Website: macys
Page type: billing-address
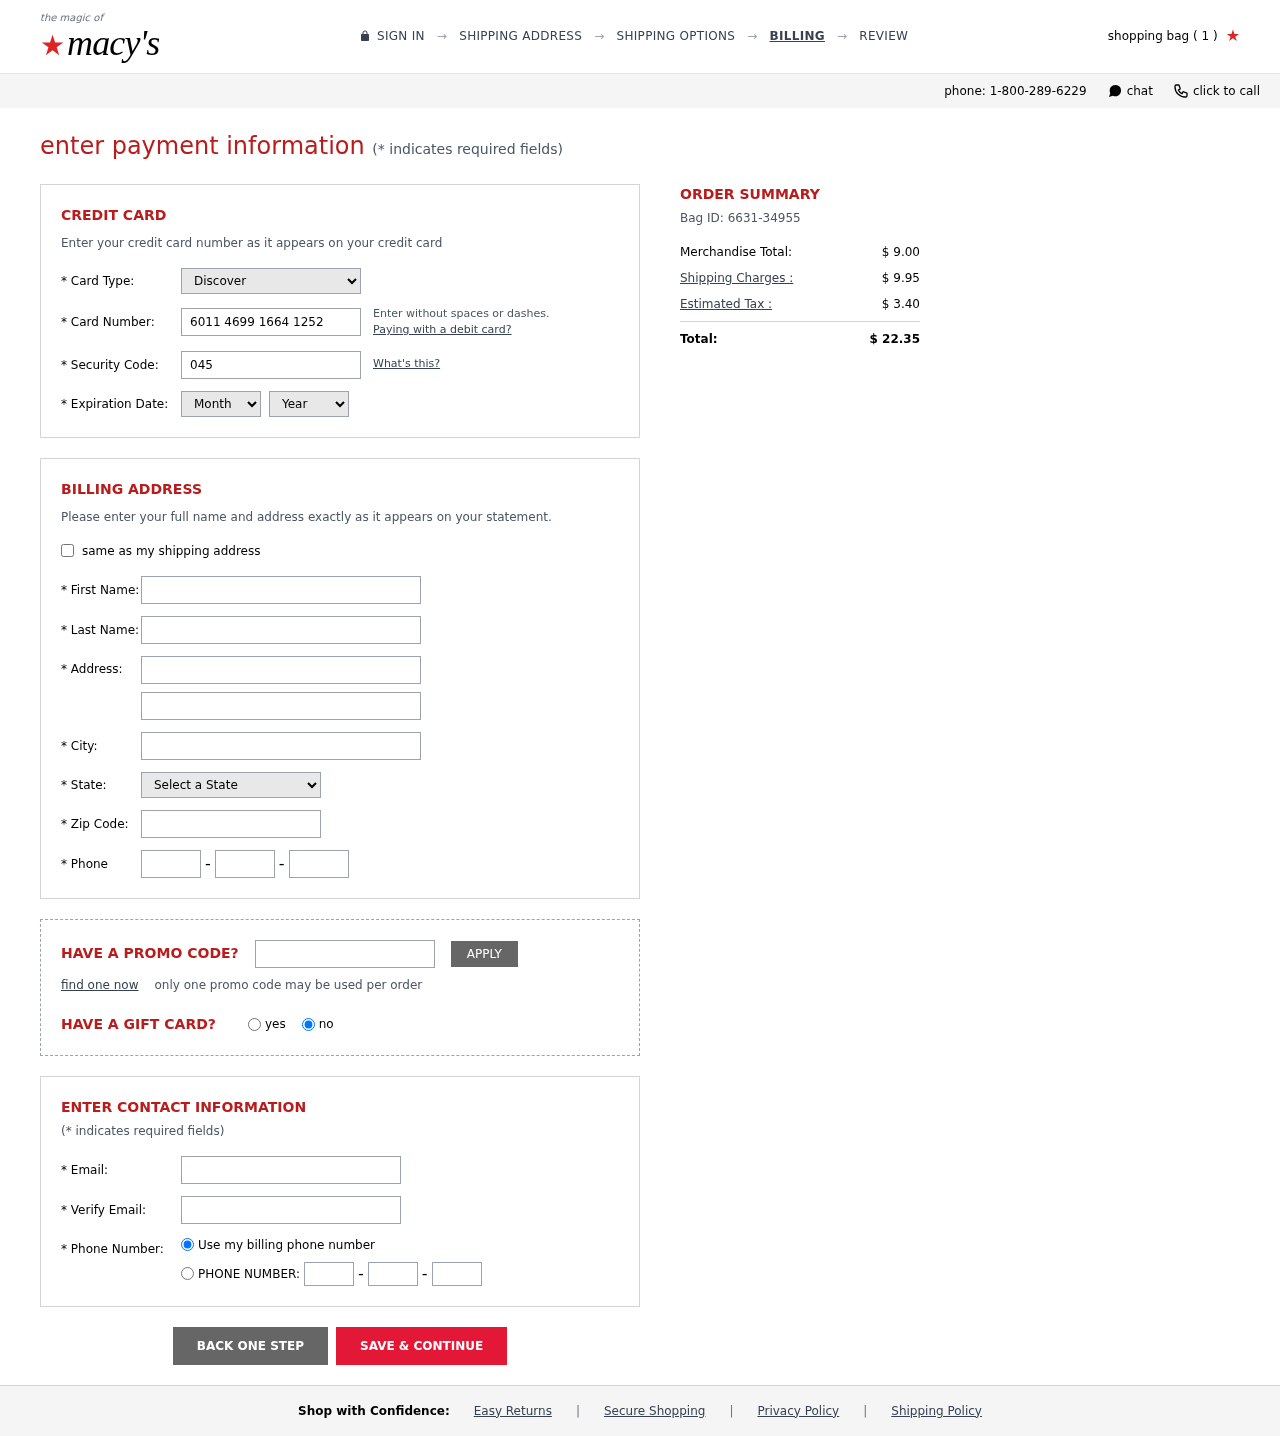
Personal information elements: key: PII_CARD_CVV
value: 045
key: PII_CARD_EXPIRY_MONTH
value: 02
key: PII_CARD_EXPIRY_YEAR
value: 27
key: PII_CARD_NUMBER
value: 6011 4699 1664 1252
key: PII_CARD_TYPE
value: Discover
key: PII_CITY
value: North Wanda
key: PII_EMAIL
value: gford@yahoo.com
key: PII_FIRSTNAME
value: Gregory
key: PII_LASTNAME
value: Ford
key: PII_PHONE_AREA
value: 246
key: PII_PHONE_PREFIX
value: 265
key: PII_PHONE_SUFFIX
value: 5531
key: PII_POSTCODE
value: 28411
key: PII_STATE_ABBR
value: NJ
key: PII_STREET
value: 021 Davis Shores Suite 913
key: PII_STREET2
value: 49897 Olson Vista Suite 898
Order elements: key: ORDER_NUM_ITEMS
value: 1
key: ORDER_ID
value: Bag ID: 6631-34955
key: ORDER_SUBTOTAL
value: $ 9.00
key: ORDER_SHIPPING_COST
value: $ 9.95
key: ORDER_TAX
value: $ 3.40
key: ORDER_TOTAL
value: $ 22.35